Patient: sex F, age 69
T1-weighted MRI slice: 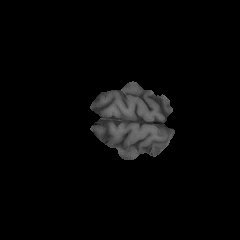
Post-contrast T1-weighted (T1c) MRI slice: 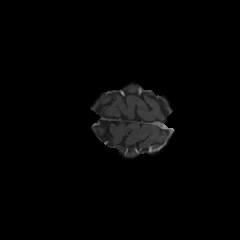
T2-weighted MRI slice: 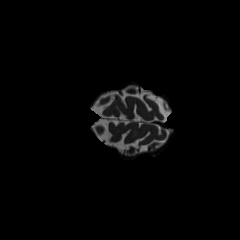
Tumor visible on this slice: yes
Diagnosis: Glioblastoma, IDH-wildtype
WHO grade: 4